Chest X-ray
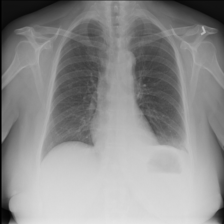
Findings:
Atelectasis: negative
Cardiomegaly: negative
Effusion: positive
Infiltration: negative
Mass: negative
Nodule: negative
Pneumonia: negative
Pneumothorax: negative
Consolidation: negative
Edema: negative
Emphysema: negative
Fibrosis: negative
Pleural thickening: negative
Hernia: negative